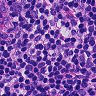
Metastatic tissue present: no